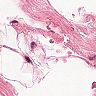
Metastatic tissue present: no